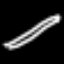
Label: pencil